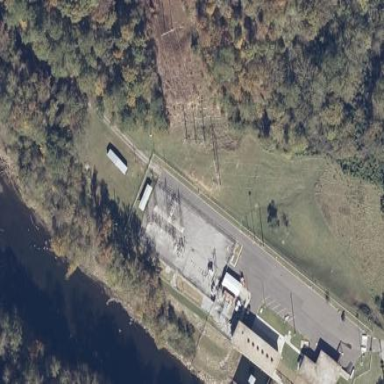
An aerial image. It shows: Industrial substation surrounded by fence.